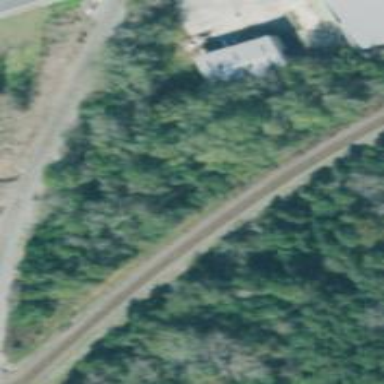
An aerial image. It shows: Railway track marked with milepost "AN".